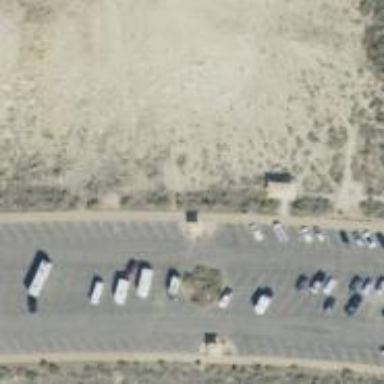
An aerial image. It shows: Parking area designated for customers.